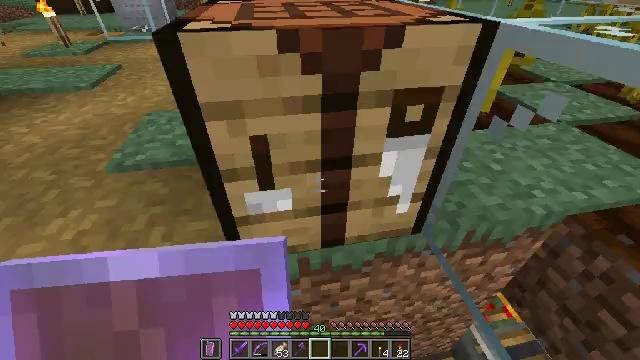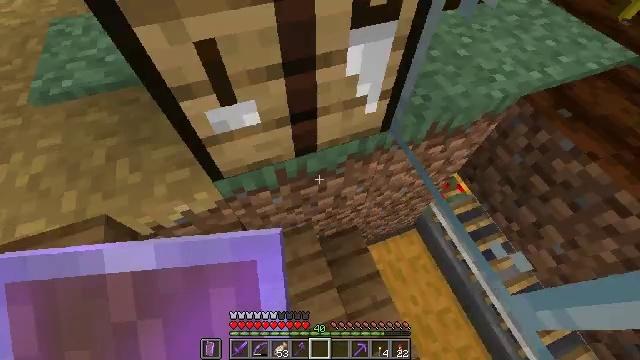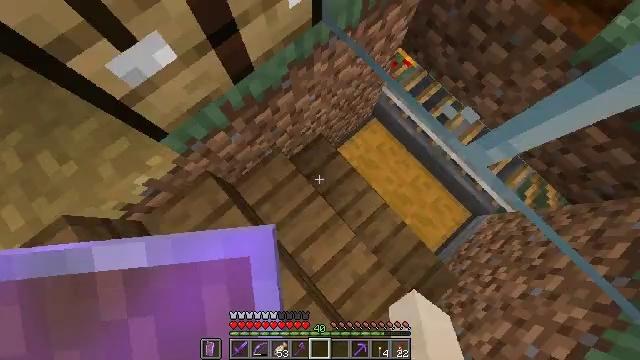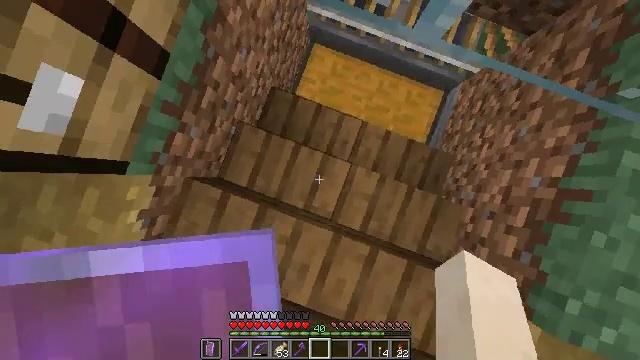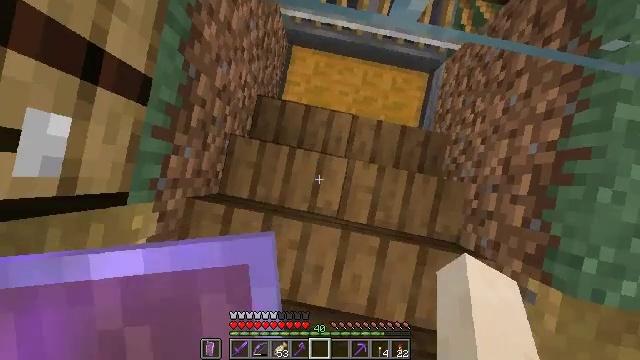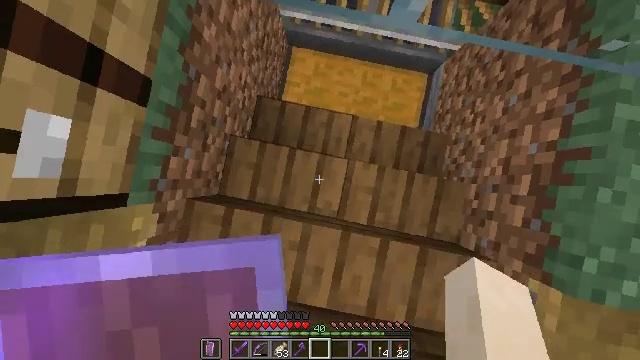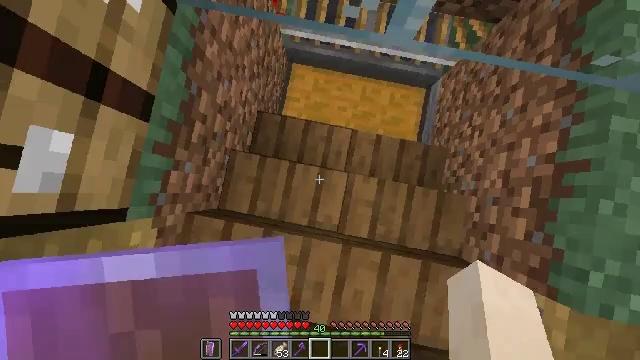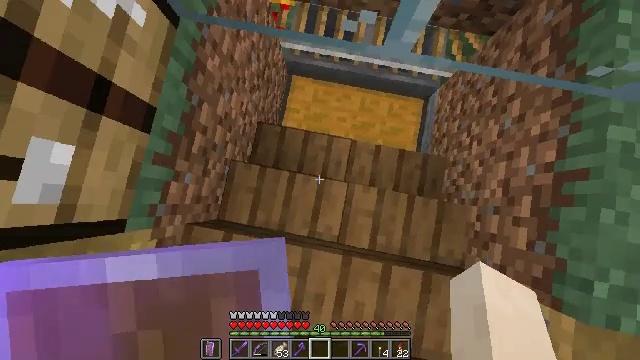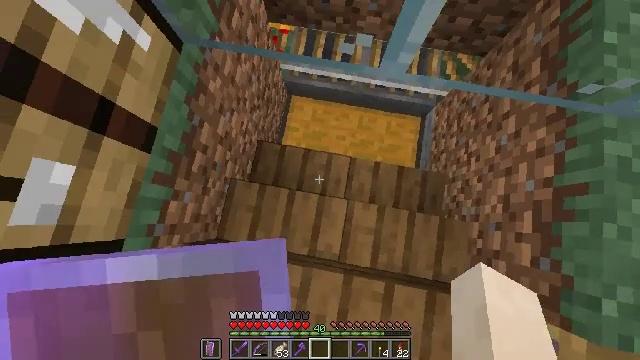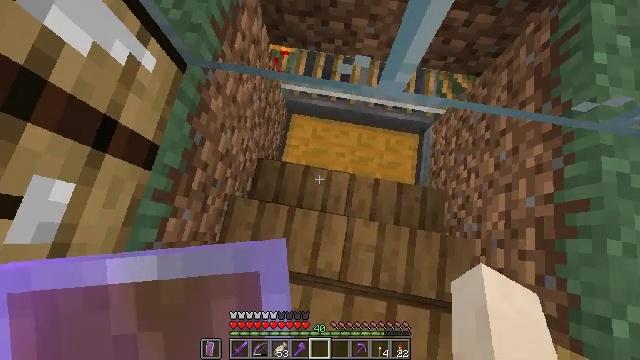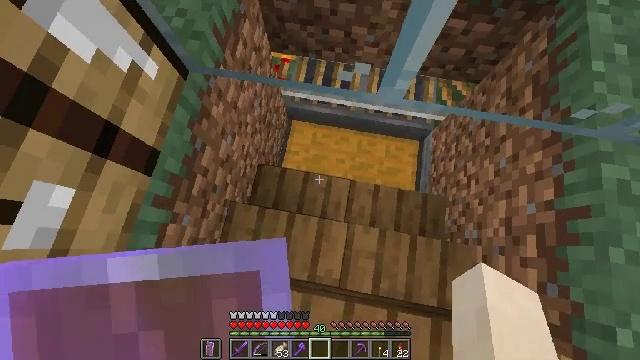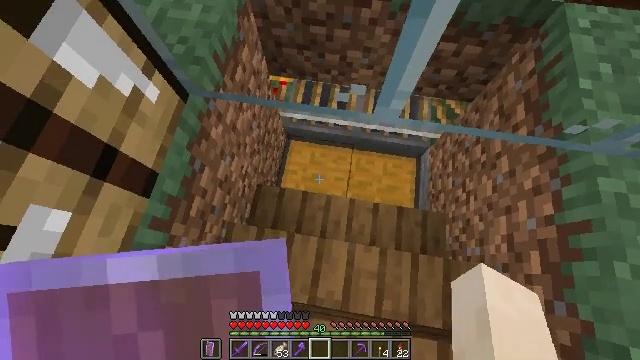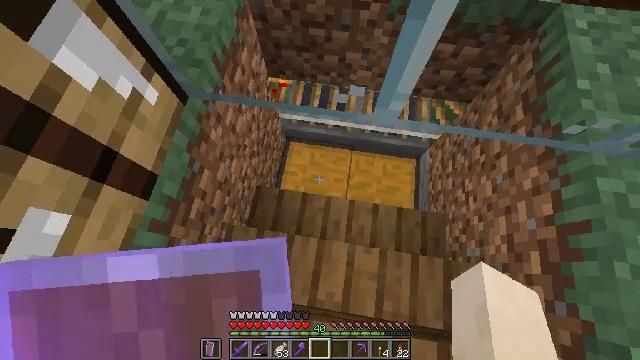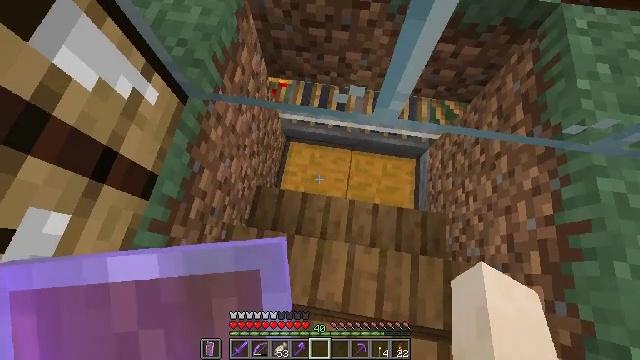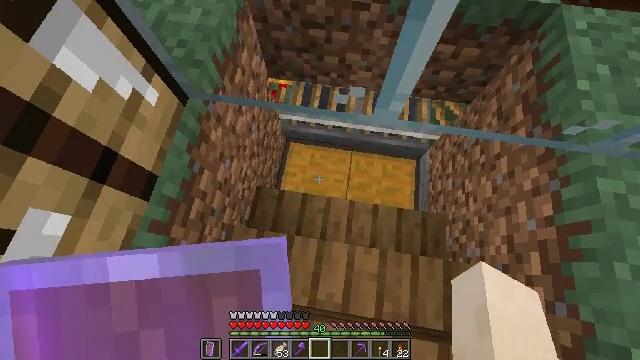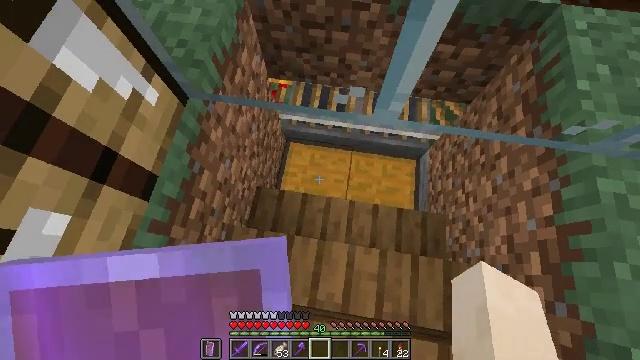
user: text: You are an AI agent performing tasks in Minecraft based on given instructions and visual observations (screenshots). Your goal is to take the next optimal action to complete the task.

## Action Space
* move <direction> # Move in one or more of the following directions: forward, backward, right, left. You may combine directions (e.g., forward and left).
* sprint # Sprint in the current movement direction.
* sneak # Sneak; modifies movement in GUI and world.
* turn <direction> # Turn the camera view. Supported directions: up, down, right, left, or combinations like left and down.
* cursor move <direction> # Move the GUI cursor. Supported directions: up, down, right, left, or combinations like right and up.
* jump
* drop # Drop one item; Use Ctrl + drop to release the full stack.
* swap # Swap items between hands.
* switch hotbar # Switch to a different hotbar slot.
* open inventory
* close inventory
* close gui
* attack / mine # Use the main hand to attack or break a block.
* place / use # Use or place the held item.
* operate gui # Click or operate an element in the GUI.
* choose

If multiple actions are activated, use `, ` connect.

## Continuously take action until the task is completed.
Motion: motion action
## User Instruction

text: Mine block crafting table.
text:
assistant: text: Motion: turn right and down
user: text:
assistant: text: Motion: turn right and down
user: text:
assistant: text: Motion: turn right and down
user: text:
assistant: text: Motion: turn right
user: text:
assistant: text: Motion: no_op
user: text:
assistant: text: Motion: turn up
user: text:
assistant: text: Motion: turn up
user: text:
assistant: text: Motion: turn up
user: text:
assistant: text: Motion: turn up
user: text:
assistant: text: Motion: turn up
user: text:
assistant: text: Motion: turn right and up
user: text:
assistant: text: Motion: no_op
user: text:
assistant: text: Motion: no_op
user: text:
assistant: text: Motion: no_op
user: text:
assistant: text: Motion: no_op
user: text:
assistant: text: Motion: turn up
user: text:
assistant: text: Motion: use / place
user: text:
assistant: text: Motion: use / place
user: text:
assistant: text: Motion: use / place
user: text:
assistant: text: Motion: use / place
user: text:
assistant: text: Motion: no_op
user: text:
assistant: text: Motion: no_op
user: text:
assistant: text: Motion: no_op
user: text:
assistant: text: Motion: no_op
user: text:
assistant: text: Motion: no_op
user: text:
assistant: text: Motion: no_op
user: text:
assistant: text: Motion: no_op
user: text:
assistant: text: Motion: no_op
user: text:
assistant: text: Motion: no_op
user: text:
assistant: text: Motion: turn left and up